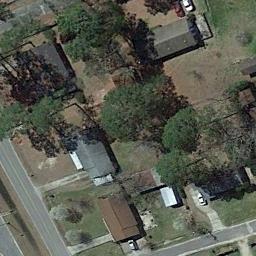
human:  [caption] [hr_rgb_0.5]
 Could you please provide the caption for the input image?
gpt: Mid-sized residential areas are surrounded by roads .

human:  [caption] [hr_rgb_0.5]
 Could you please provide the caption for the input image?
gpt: The medium residential is on the grass next to some trees and road .

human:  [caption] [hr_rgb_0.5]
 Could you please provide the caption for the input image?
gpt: The medium residential area has some neatly arranged houses and trees .

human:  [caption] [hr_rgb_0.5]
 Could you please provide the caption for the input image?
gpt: Many buildings of different shapes are in medium residential area .

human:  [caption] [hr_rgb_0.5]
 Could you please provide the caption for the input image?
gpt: There are some green trees and buildings on the medium residential area .